Question: I need to draw the same flowchart as the following image but my problem is that I don't know how to draw the arrow from A-7 (diamond 1) to A-4. I tried using \drawlatex edge (A-4) and a few other solutions but nothing worked. Also I would like to know if can I improve my code .

'''
\documentclass{article}
\usepackage[left=0.5cm,right=1.27cm,top=1.3cm,bottom=1.3cm]{geometry}
\usepackage[french]{babel}
\usepackage[T1]{fontenc}
% Required packages
\usepackage{tikz}
\usetikzlibrary{arrows.meta,
calc, chains,
decorations.pathreplacing,%
calligraphy,% had to be after decorations.pathreplacing
positioning,
shapes}
\definecolor{blue1}{RGB}{84,141,212}
\definecolor{blue2}{RGB}{142,180,227}
\definecolor{yellow1}{RGB}{255,229,153}
\definecolor{orange1}{RGB}{255,153,0}
\definecolor{gray1}{RGB}{127,127,127}
\definecolor{gray2}{RGB}{217,217,217}
\begin{document}
\begin{center}
\small
\begin{tikzpicture}[
node distance = 8mm and 12mm,
start chain = A going below,
arr/.style = {-{Triangle[length=3mm, width=6mm]}, line width= 2mm,
draw=blue2, shorten > = 1mm, shorten <=1mm},
BC/.style args = {#1/#2/#3}{
decorate,
decoration={calligraphic brace, amplitude=6pt,
pre =moveto, pre length=1pt,
post=moveto, post length=1pt,
raise=#1,
#2},% for mirroring of brace
very thick,
pen colour={#3} },
N/.style = {draw, semithick, rounded corners,
fill=#1,draw=blue2,
minimum height=10mm, text width=80mm,
align=flush center},
N1/.style = {draw, semithick, rounded corners,
fill=#1,
minimum height=10mm, text width=50mm,
align=flush center},
N2/.style={draw,text width=3cm ,text centered,
minimum width=4cm,fill=yellow1,tape, tape bend top=none,tape bend height=1.1mm, tape bend bottom=in and out,
minimum height=1.1cm} ,
N3/.style = {diamond, minimum width=7.5cm, minimum height=4mm, text centered, draw=blue2, fill=blue2},
N4/.style = {rectangle, text width=4cm, minimum height=1cm, text centered ,fill=gray2}]
% main branch
\begin{scope}[nodes={on chain=A, join=by arr}]
\node [N1=blue1,draw=blue1] {ETAPES}; % A-1
\node [N=blue2] {Besoin en RH}; % A-2
\node [N=blue2] {Identification des competences necessaires};
\node [N=blue2] {Redaction de l'offre d'emploi};
\node [N=blue2] { Pre-selection des candidats};
\node [N=blue2] {Entretien " final "};
\node [N3=blue2] {Candidature validee?};
\node [N=blue2] { Preparation, signature et archivage des documents legaux};
\node [N=blue2] {Formation interne et enregistrement de la formation };
\node [N3=blue2] {Candidature validee?};
\node [N=blue2] {Prise de fonction};
\end{scope}
% nodes on the left side of the main branch
\node [N1=gray1,draw=gray1,
left=19 mm of A-1] (B-1) {ACTEURS};
\node [N4=gray2,draw=gray2,
left=of A-2] (B-2) {Collaborateur };
\node [N4=gray2,draw=gray2,
left=of A-3] (B-3) {Directeur et RQ\&AR };
\coordinate (aux1) at ($(A-4.south west)!0.5!(A-5.north west)$);
\draw[BC=4mm/mirror/gray2] (A-4.west) -- (A-5.west);
\node [N4=gray2,left=of aux1,draw=gray2 ] (B-4) { Agence Interim / Cabinet de recrutement };
\node [N4=gray2,draw=gray2,
left=of A-6] (B-4) {Directeur et RQ\&AR };
\node [N4=gray2,draw=gray2,
left=of A-8] (B-4) {Directeur et RQ\&AR };
\node [N4=gray2,draw=gray2,
left=of A-9] (B-4) {Directeur et RQ\&AR };
\node [N4=gray2,draw=gray2,
left=of A-11] (B-4) {Directeur et RQ\&AR };
% nodes on the right side of thr main branch
\begin{scope}[N/.append style={text width=44mm},
N/.default=yellow1]
\node[N1=yellow1,draw=yellow1, right=18mm of A-1] (C-1) {DOCUMENTS};
\node[N2,draw=yellow1, right=of A-9,text width=5.4cm ] (C-2) {FOR\_MATRICE\_COMPETENCES +
BDD\_DOCS\_RH };
\node[N2,draw=yellow1, right=of A-11] (C-3) {FOR\_FORMATION + BDD\_FORMATIONS};
\end{scope}
%arrows
\end{tikzpicture}
\end{center}
\end{document}
'''
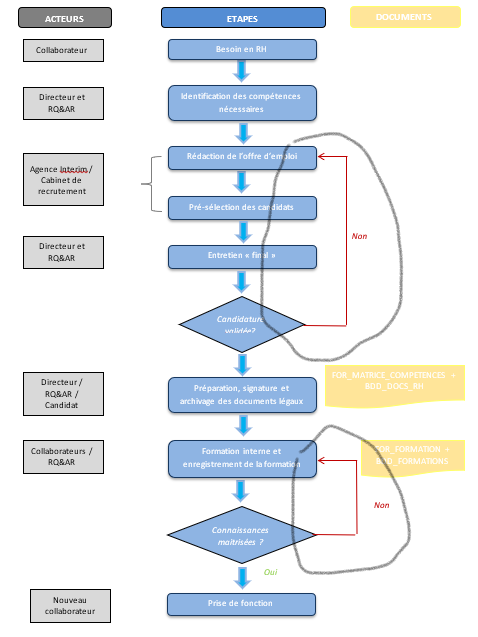
Answer: You can use
'''
\draw[red,ultra thick,-latex] (A-7.east) -- ++(1.5,0) |- (A-4) node[near start,anchor=west] {Non};
'''
This first draws a short horizontal line from 'A-7' to the left and then the '|-' connects it via vertical and horizontal lines to 'A-4'. Change the value of '1.5' to determine how far the arrow should stick out.
'''
\documentclass{article}
\usepackage[left=0.5cm,right=1.27cm,top=1.3cm,bottom=1.3cm]{geometry}
\usepackage[french]{babel}
\usepackage[T1]{fontenc}
% Required packages
\usepackage{tikz}
\usetikzlibrary{arrows.meta,
calc, chains,
decorations.pathreplacing,%
calligraphy,% had to be after decorations.pathreplacing
positioning,
shapes}
\definecolor{blue1}{RGB}{84,141,212}
\definecolor{blue2}{RGB}{142,180,227}
\definecolor{yellow1}{RGB}{255,229,153}
\definecolor{orange1}{RGB}{255,153,0}
\definecolor{gray1}{RGB}{127,127,127}
\definecolor{gray2}{RGB}{217,217,217}
\begin{document}
\begin{center}
\small
\begin{tikzpicture}[
node distance = 8mm and 12mm,
start chain = A going below,
arr/.style = {-{Triangle[length=3mm, width=6mm]}, line width= 2mm,
draw=blue2, shorten > = 1mm, shorten <=1mm},
BC/.style args = {#1/#2/#3}{
decorate,
decoration={calligraphic brace, amplitude=6pt,
pre =moveto, pre length=1pt,
post=moveto, post length=1pt,
raise=#1,
#2},% for mirroring of brace
very thick,
pen colour={#3} },
N/.style = {draw, semithick, rounded corners,
fill=#1,draw=blue2,
minimum height=10mm, text width=80mm,
align=flush center},
N1/.style = {draw, semithick, rounded corners,
fill=#1,
minimum height=10mm, text width=50mm,
align=flush center},
N2/.style={draw,text width=3cm ,text centered,
minimum width=4cm,fill=yellow1,tape, tape bend top=none,tape bend height=1.1mm, tape bend bottom=in and out,
minimum height=1.1cm} ,
N3/.style = {diamond, minimum width=7.5cm, minimum height=4mm, text centered, draw=blue2, fill=blue2},
N4/.style = {rectangle, text width=4cm, minimum height=1cm, text centered ,fill=gray2}]
% main branch
\begin{scope}[nodes={on chain=A, join=by arr}]
\node [N1=blue1,draw=blue1] {ETAPES}; % A-1
\node [N=blue2] {Besoin en RH}; % A-2
\node [N=blue2] {Identification des competences necessaires};
\node [N=blue2] {Redaction de l'offre d'emploi};
\node [N=blue2] { Pre-selection des candidats};
\node [N=blue2] {Entretien " final "};
\node [N3=blue2] {Candidature validee?};
\node [N=blue2] { Preparation, signature et archivage des documents legaux};
\node [N=blue2] {Formation interne et enregistrement de la formation };
\node [N3=blue2] {Candidature validee?};
\node [N=blue2] {Prise de fonction};
\end{scope}
% nodes on the left side of the main branch
\node [N1=gray1,draw=gray1,
left=19 mm of A-1] (B-1) {ACTEURS};
\node [N4=gray2,draw=gray2,
left=of A-2] (B-2) {Collaborateur };
\node [N4=gray2,draw=gray2,
left=of A-3] (B-3) {Directeur et RQ\&AR };
\coordinate (aux1) at ($(A-4.south west)!0.5!(A-5.north west)$);
\draw[BC=4mm/mirror/gray2] (A-4.west) -- (A-5.west);
\node [N4=gray2,left=of aux1,draw=gray2 ] (B-4) { Agence Interim / Cabinet de recrutement };
\node [N4=gray2,draw=gray2,
left=of A-6] (B-4) {Directeur et RQ\&AR };
\node [N4=gray2,draw=gray2,
left=of A-8] (B-4) {Directeur et RQ\&AR };
\node [N4=gray2,draw=gray2,
left=of A-9] (B-4) {Directeur et RQ\&AR };
\node [N4=gray2,draw=gray2,
left=of A-11] (B-4) {Directeur et RQ\&AR };
% nodes on the right side of thr main branch
\begin{scope}[N/.append style={text width=44mm},
N/.default=yellow1]
\node[N1=yellow1,draw=yellow1, right=18mm of A-1] (C-1) {DOCUMENTS};
\node[N2,draw=yellow1, right=of A-9,text width=5.4cm ] (C-2) {FOR\_MATRICE\_COMPETENCES +
BDD\_DOCS\_RH };
\node[N2,draw=yellow1, right=of A-11] (C-3) {FOR\_FORMATION + BDD\_FORMATIONS};
\end{scope}
%arrows
\draw[red,ultra thick,-latex] (A-7.east) -- ++(1.5,0) |- (A-4) node[near start,anchor=west] {Non};
\end{tikzpicture}
\end{center}
\end{document}
'''
<URL>